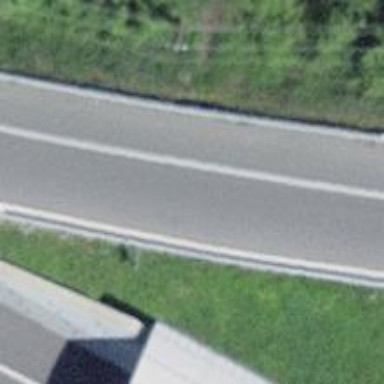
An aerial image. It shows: Asphalt motorway link.